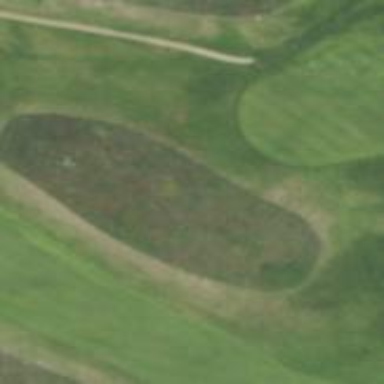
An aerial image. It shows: Rough area on grassy golf course.